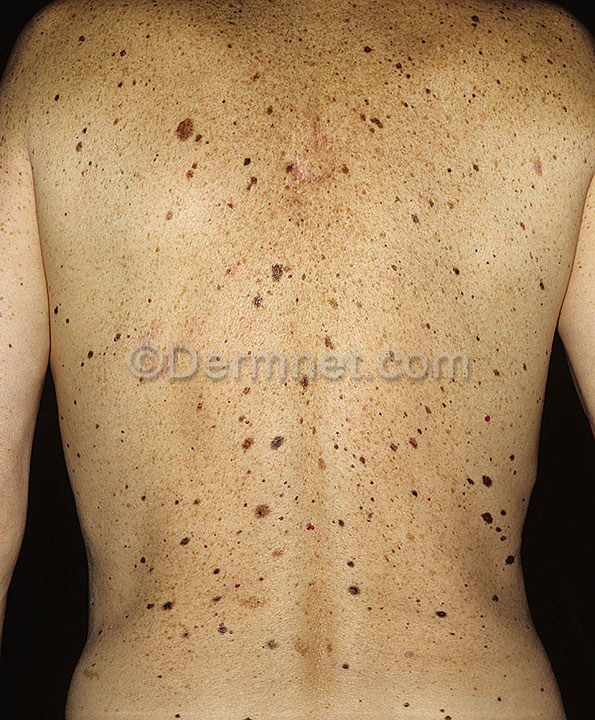
Disease: Melanoma Skin Cancer Nevi and Moles